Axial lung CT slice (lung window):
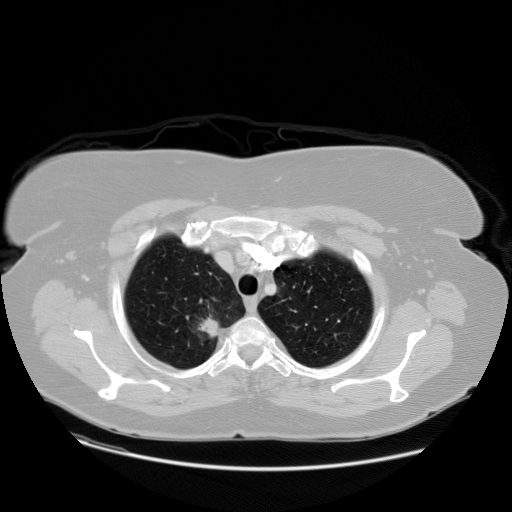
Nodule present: yes
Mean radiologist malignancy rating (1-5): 4.5